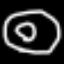
Label: donut